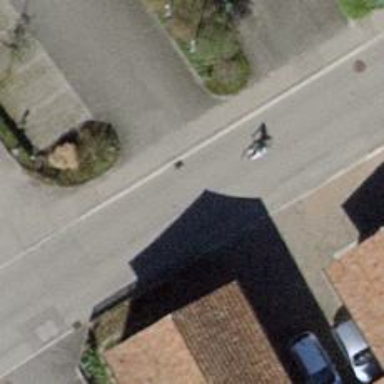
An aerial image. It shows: Residential road with asphalt surface and sidewalk on the left side.